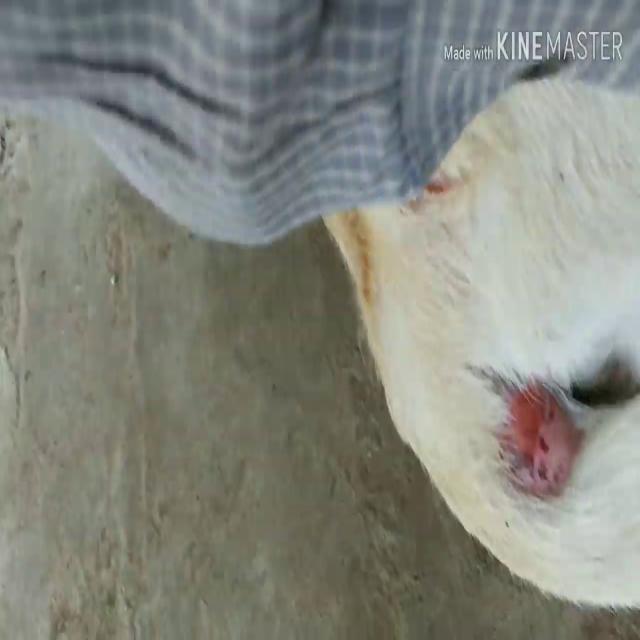
Canine dermatitis — inflammation of the skin presenting with erythema, pruritus, papules, and excoriation. May be allergic, contact, or atopic in origin.